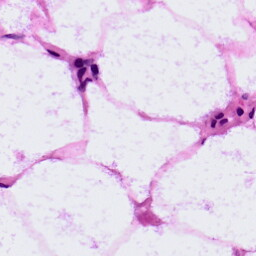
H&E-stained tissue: LymphNode